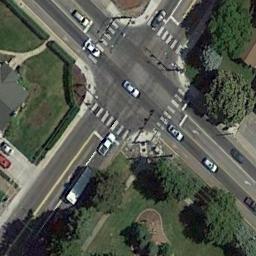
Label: intersection